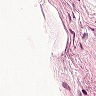
Metastatic tissue present: no